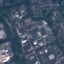
Land use / land cover: Industrial